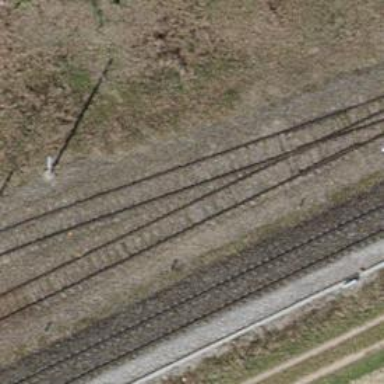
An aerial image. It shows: Single track railway spur with electrification through contact line.